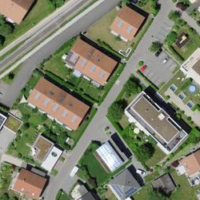
EUNIS habitat code: 54
Species observed at this site:
Papilio machaon
Cepaea nemoralis